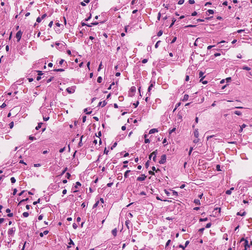
Tumor epithelial tissue: no
Tumor-associated stroma tissue: no
Normal tissue: yes